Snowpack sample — Buffalo Mountain, Silverthorne, Colorado, USA (2/22/26, 2:02 PM MST)
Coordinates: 39.622, -106.113
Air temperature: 33 °F
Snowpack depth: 63 cm
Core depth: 50 cm
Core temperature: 28.4 °F
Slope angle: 11°, slope face: 116°
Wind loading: low
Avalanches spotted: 0
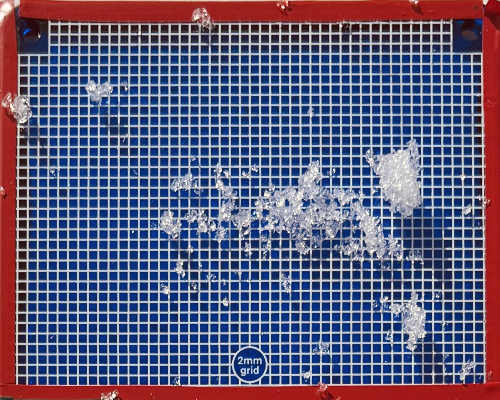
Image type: profile
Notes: In a firebreak similar to site 1, minimal wind loading with no spotted avalanches (not many faces in view though)